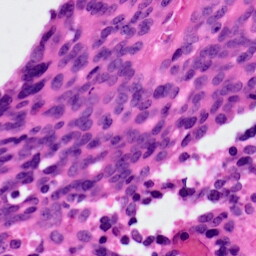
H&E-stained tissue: Ovarian